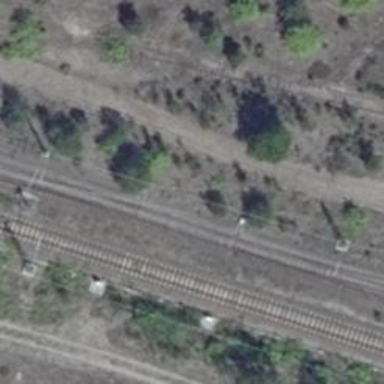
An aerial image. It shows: Railway switch.